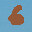
Label: 6